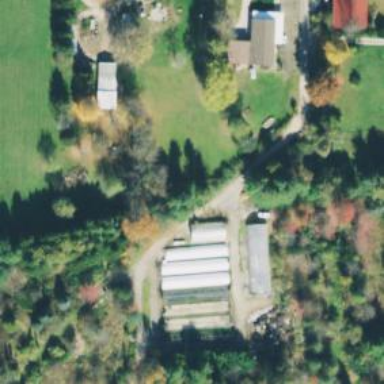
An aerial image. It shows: Farmyard area.